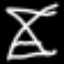
Label: hourglass